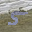
Label: 5